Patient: sex M, age 61
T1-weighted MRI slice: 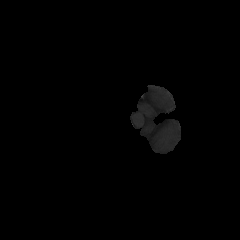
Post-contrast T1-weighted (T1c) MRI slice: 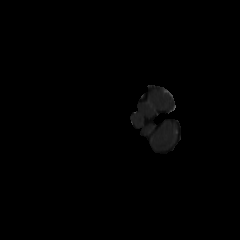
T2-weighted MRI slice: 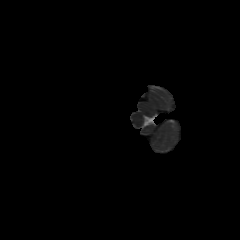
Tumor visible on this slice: no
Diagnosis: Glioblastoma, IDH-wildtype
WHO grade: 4